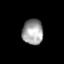
Tissue: skin
Cell type: Epithelial cells
Senescence score: 0.2783
Nuclear area (px): 519
Mean DAPI intensity: 159.197